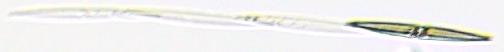
Label: Rhizosolenia